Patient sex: F
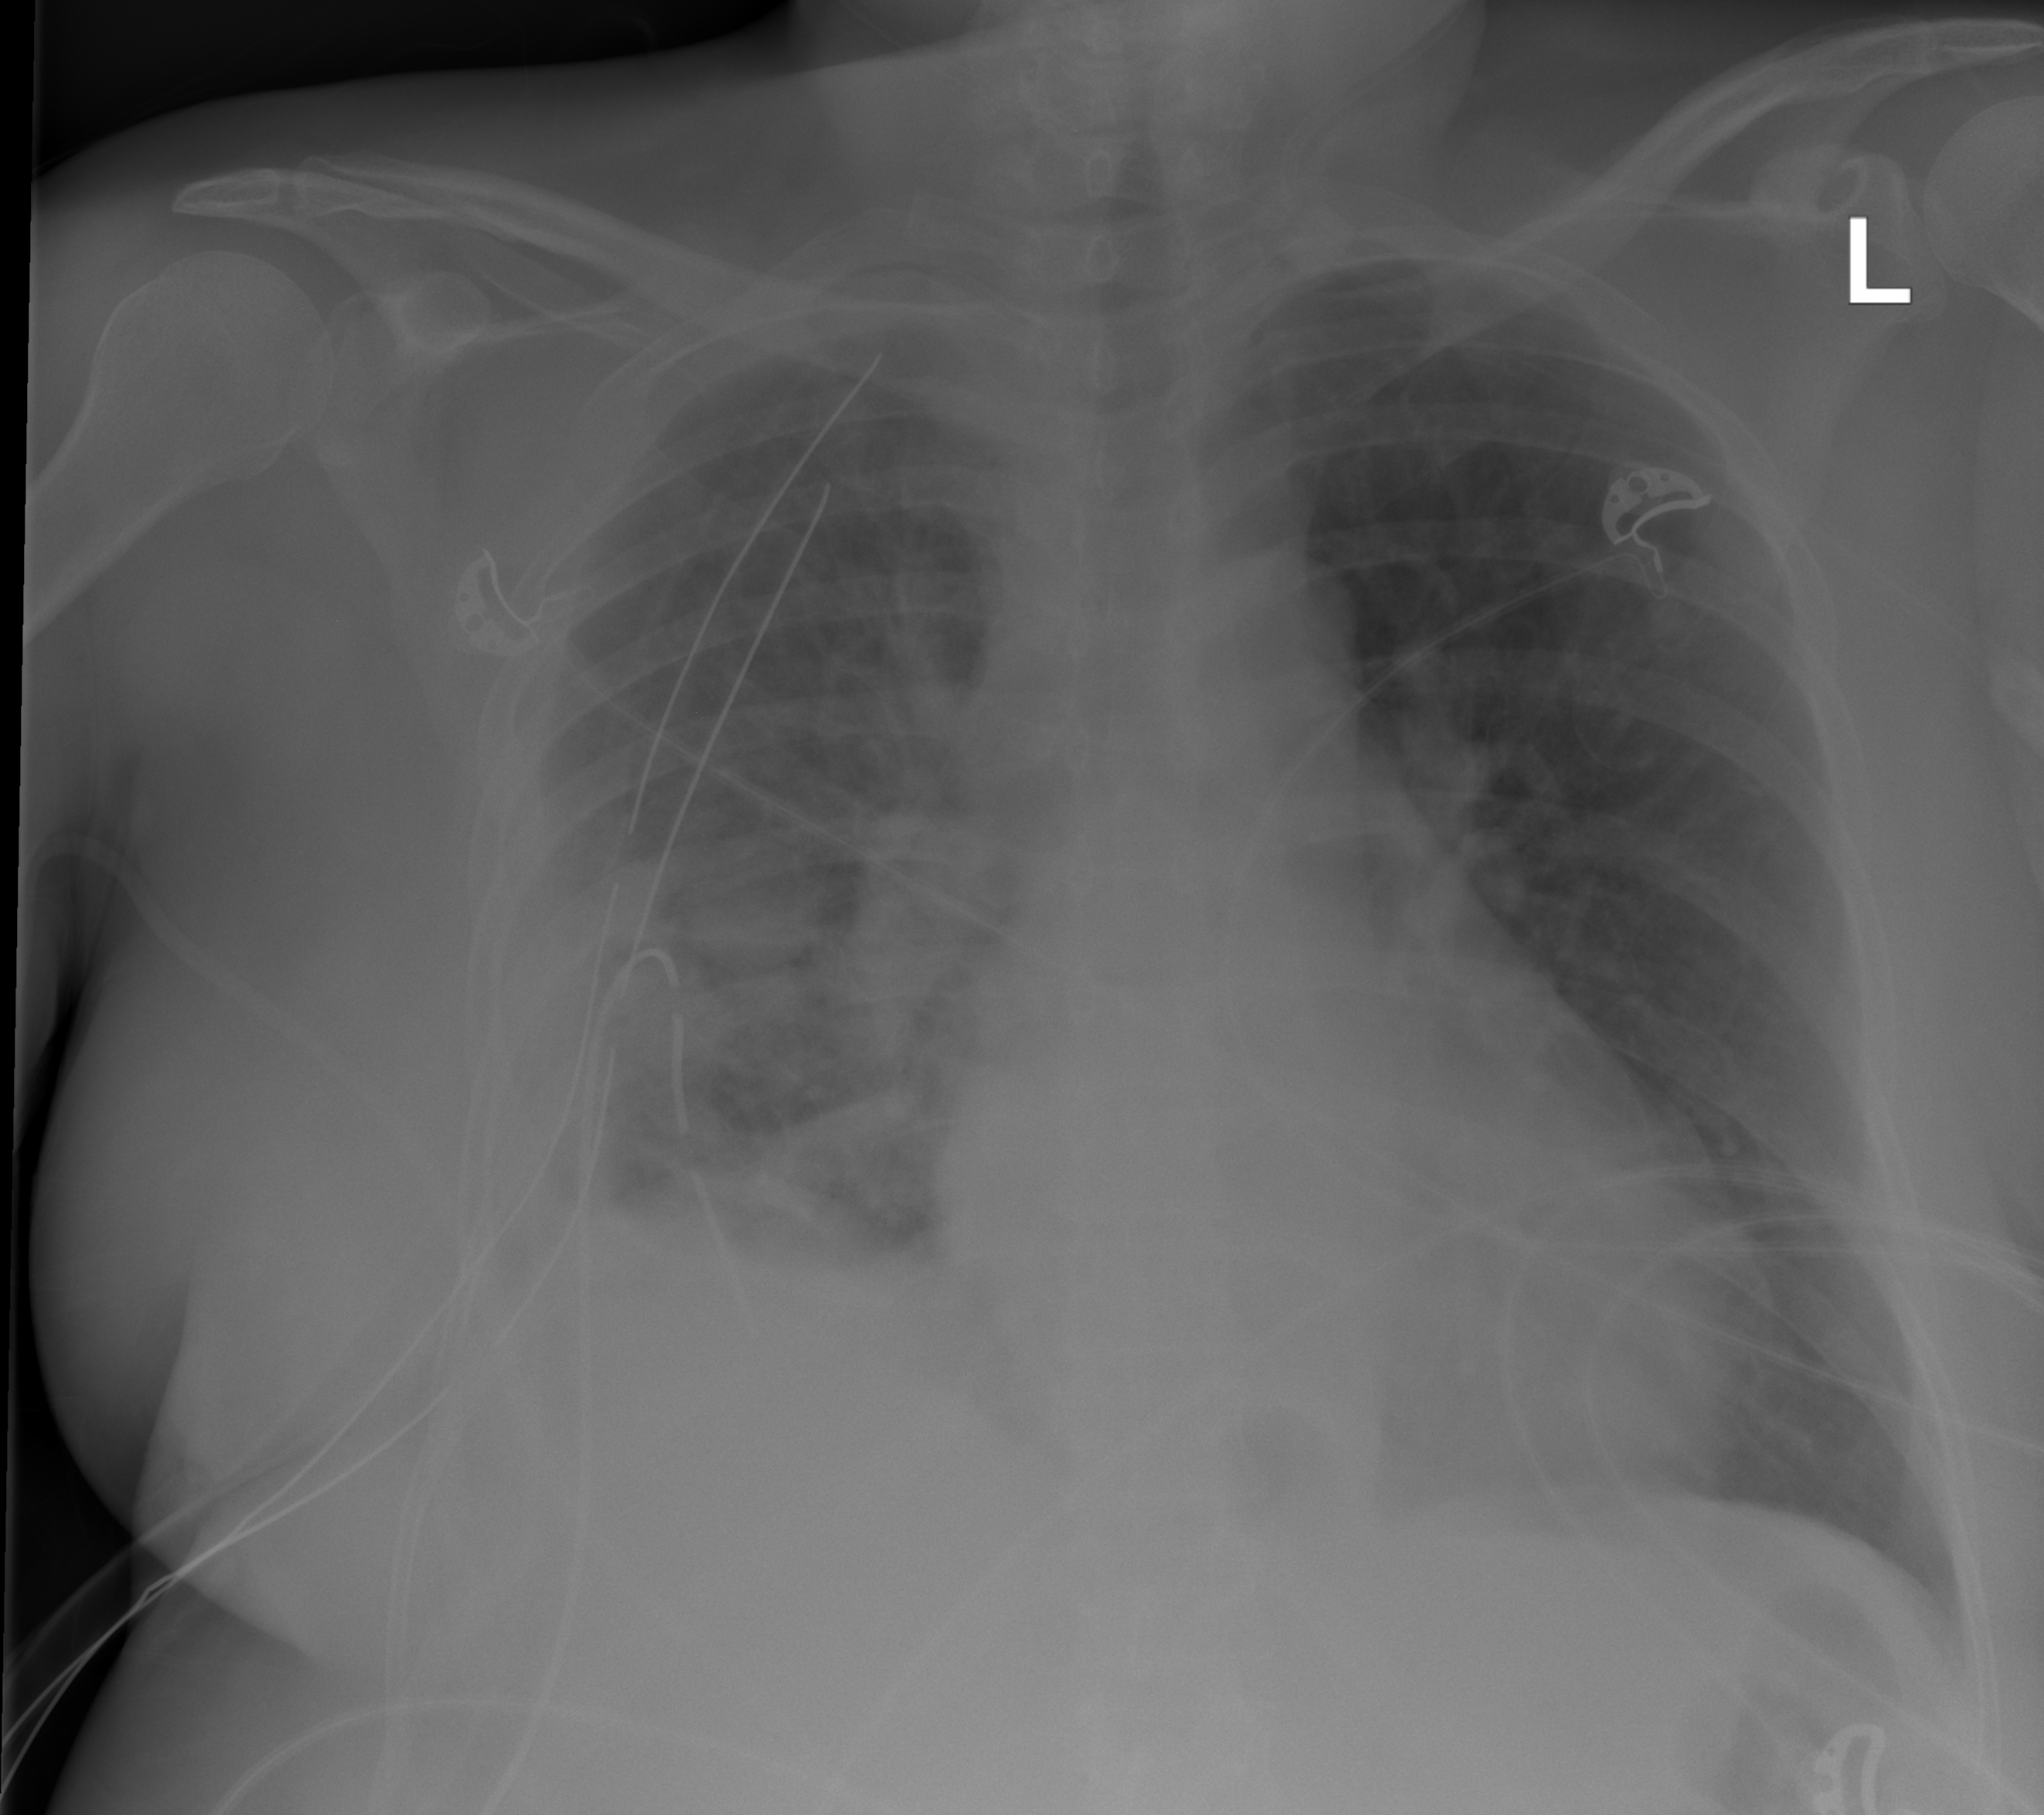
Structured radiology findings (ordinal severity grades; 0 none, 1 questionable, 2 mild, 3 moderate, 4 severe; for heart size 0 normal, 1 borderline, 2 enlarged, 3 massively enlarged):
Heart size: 0
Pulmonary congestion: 2
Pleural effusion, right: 3
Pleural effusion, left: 0
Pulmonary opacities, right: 2
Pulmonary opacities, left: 0
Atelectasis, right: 3
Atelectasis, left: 0